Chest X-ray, AP view. Patient: 26 years old, sex M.
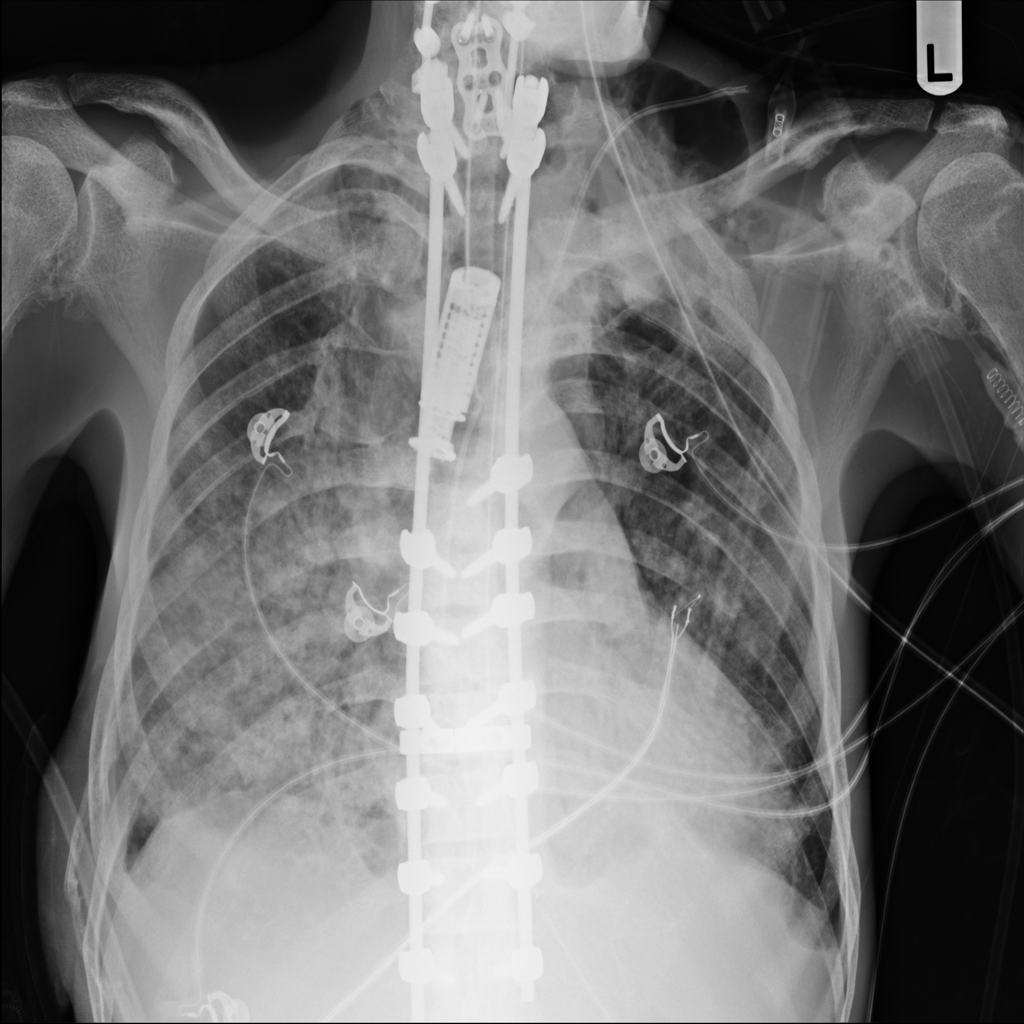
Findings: Mass